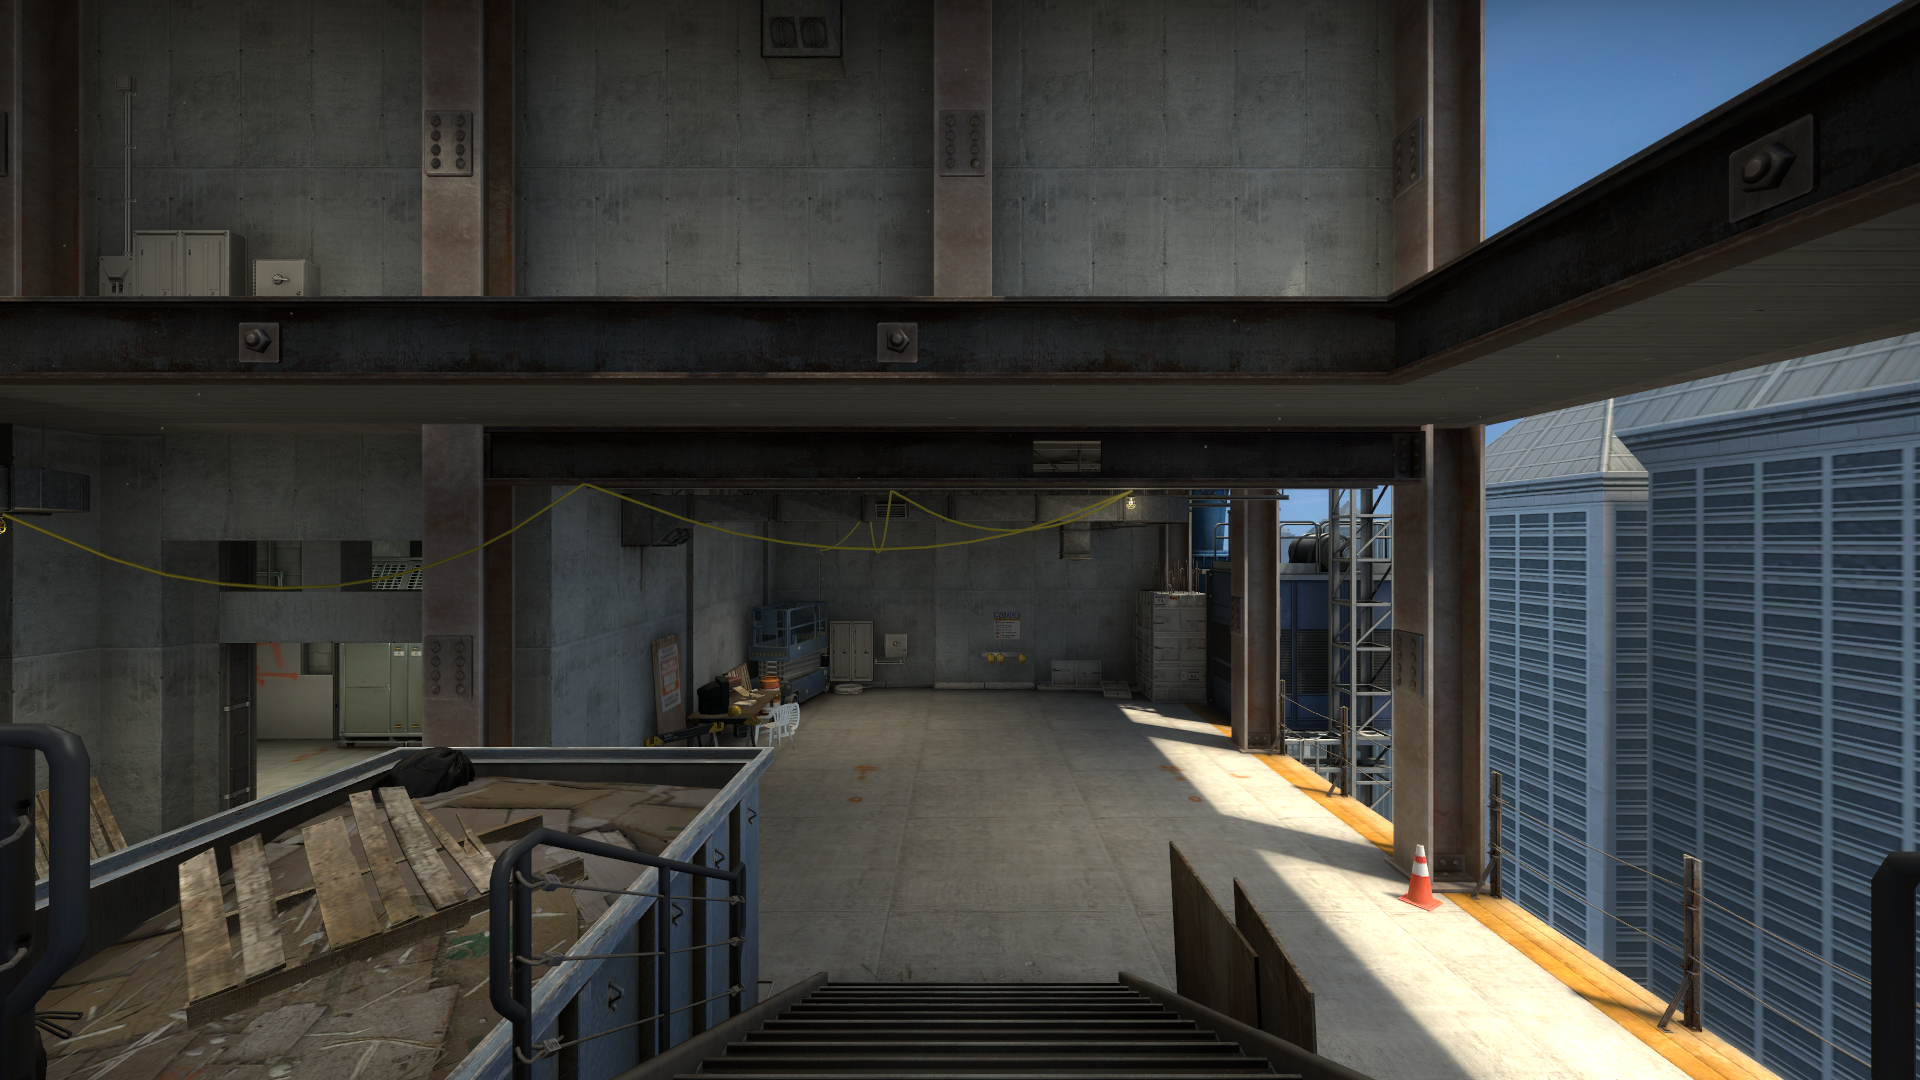
Map: de_vertigo